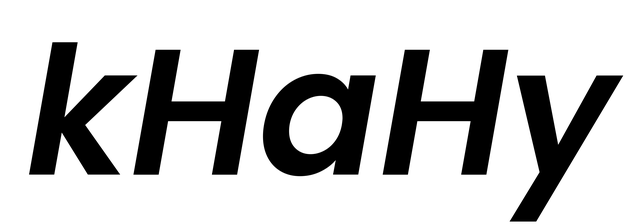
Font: Poppins-SemiBoldItalic